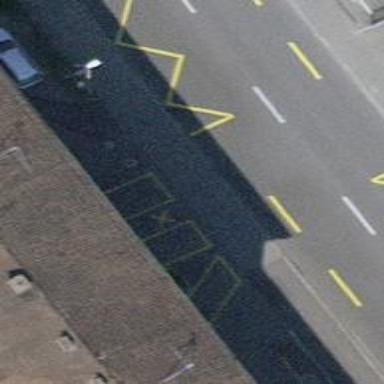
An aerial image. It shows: Platform for public transport on the road.